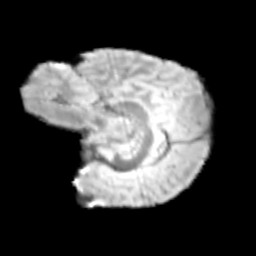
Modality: T2w
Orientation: sagittal
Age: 11
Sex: male
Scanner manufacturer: siemens
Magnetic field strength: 3 T
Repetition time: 3.8 s
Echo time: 0.07 s